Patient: sex M, age 43
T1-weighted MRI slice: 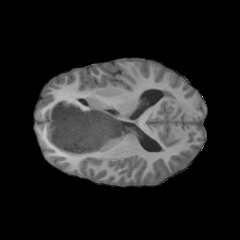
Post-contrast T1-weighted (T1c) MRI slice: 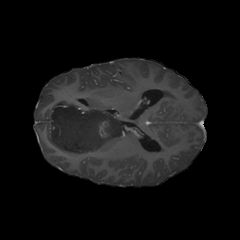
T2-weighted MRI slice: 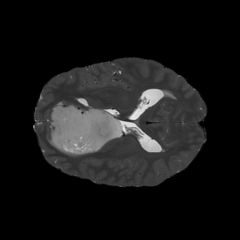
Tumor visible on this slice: yes
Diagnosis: Astrocytoma, IDH-mutant
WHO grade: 4